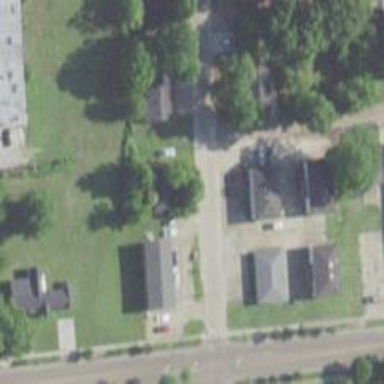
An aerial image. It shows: Alleyway designated as service road.